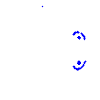
Particle: electron